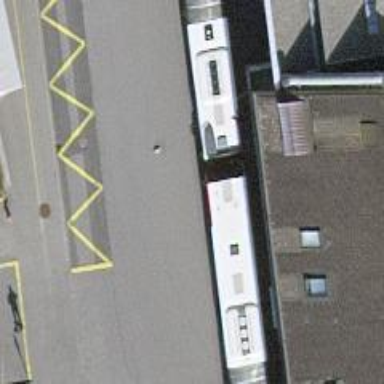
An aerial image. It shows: Bus stop with shelter for public transportation.